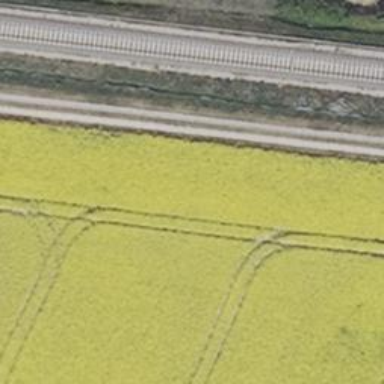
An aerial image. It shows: Track with grade 2 gravel surface.